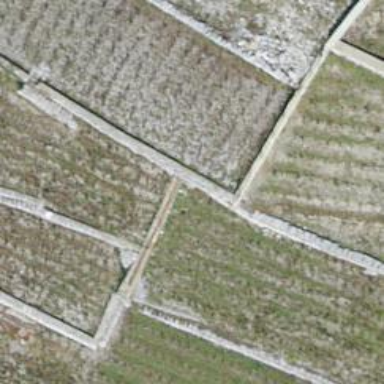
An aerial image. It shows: Retaining wall.